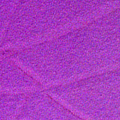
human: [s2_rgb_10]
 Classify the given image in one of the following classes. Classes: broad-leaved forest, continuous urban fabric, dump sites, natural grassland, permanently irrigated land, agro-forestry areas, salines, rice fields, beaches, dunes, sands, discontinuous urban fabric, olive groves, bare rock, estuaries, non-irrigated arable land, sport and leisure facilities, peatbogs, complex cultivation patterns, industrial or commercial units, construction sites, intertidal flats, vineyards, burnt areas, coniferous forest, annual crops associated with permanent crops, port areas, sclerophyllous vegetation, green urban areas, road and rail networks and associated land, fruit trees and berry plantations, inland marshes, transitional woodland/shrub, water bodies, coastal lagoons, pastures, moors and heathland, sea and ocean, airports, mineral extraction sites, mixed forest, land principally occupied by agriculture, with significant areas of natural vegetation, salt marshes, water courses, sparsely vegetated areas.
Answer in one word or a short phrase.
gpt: sea and ocean